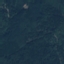
Label: Forest